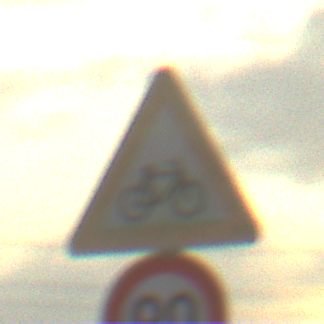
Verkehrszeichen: RadverkehrLinks
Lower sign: Geschwindigkeit90
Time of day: SunriseSunset
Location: Outdoor (Suburban)
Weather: PartlyCloudy
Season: NotSpecified
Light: Natural